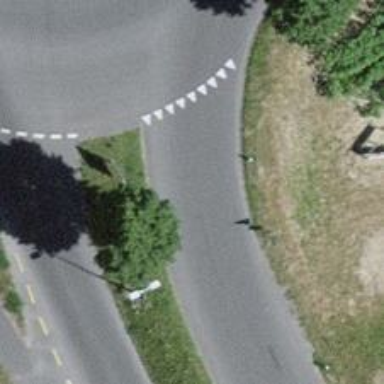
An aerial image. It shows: Primary road with asphalt surface and designated cycle lane.